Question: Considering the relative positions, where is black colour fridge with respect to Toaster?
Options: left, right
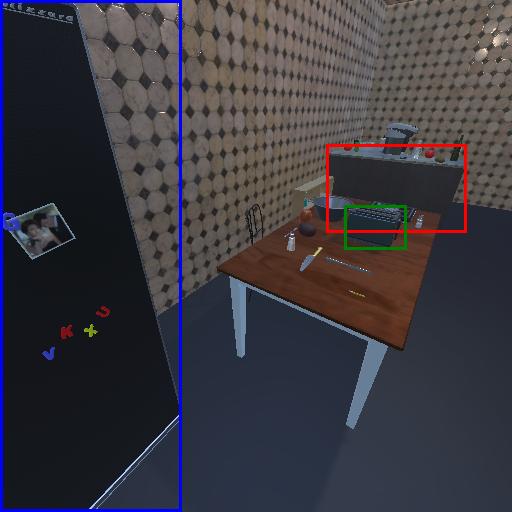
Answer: left